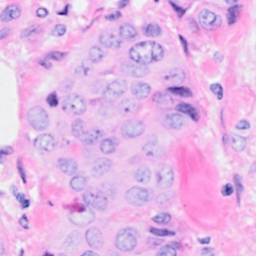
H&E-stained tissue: Breast